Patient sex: M
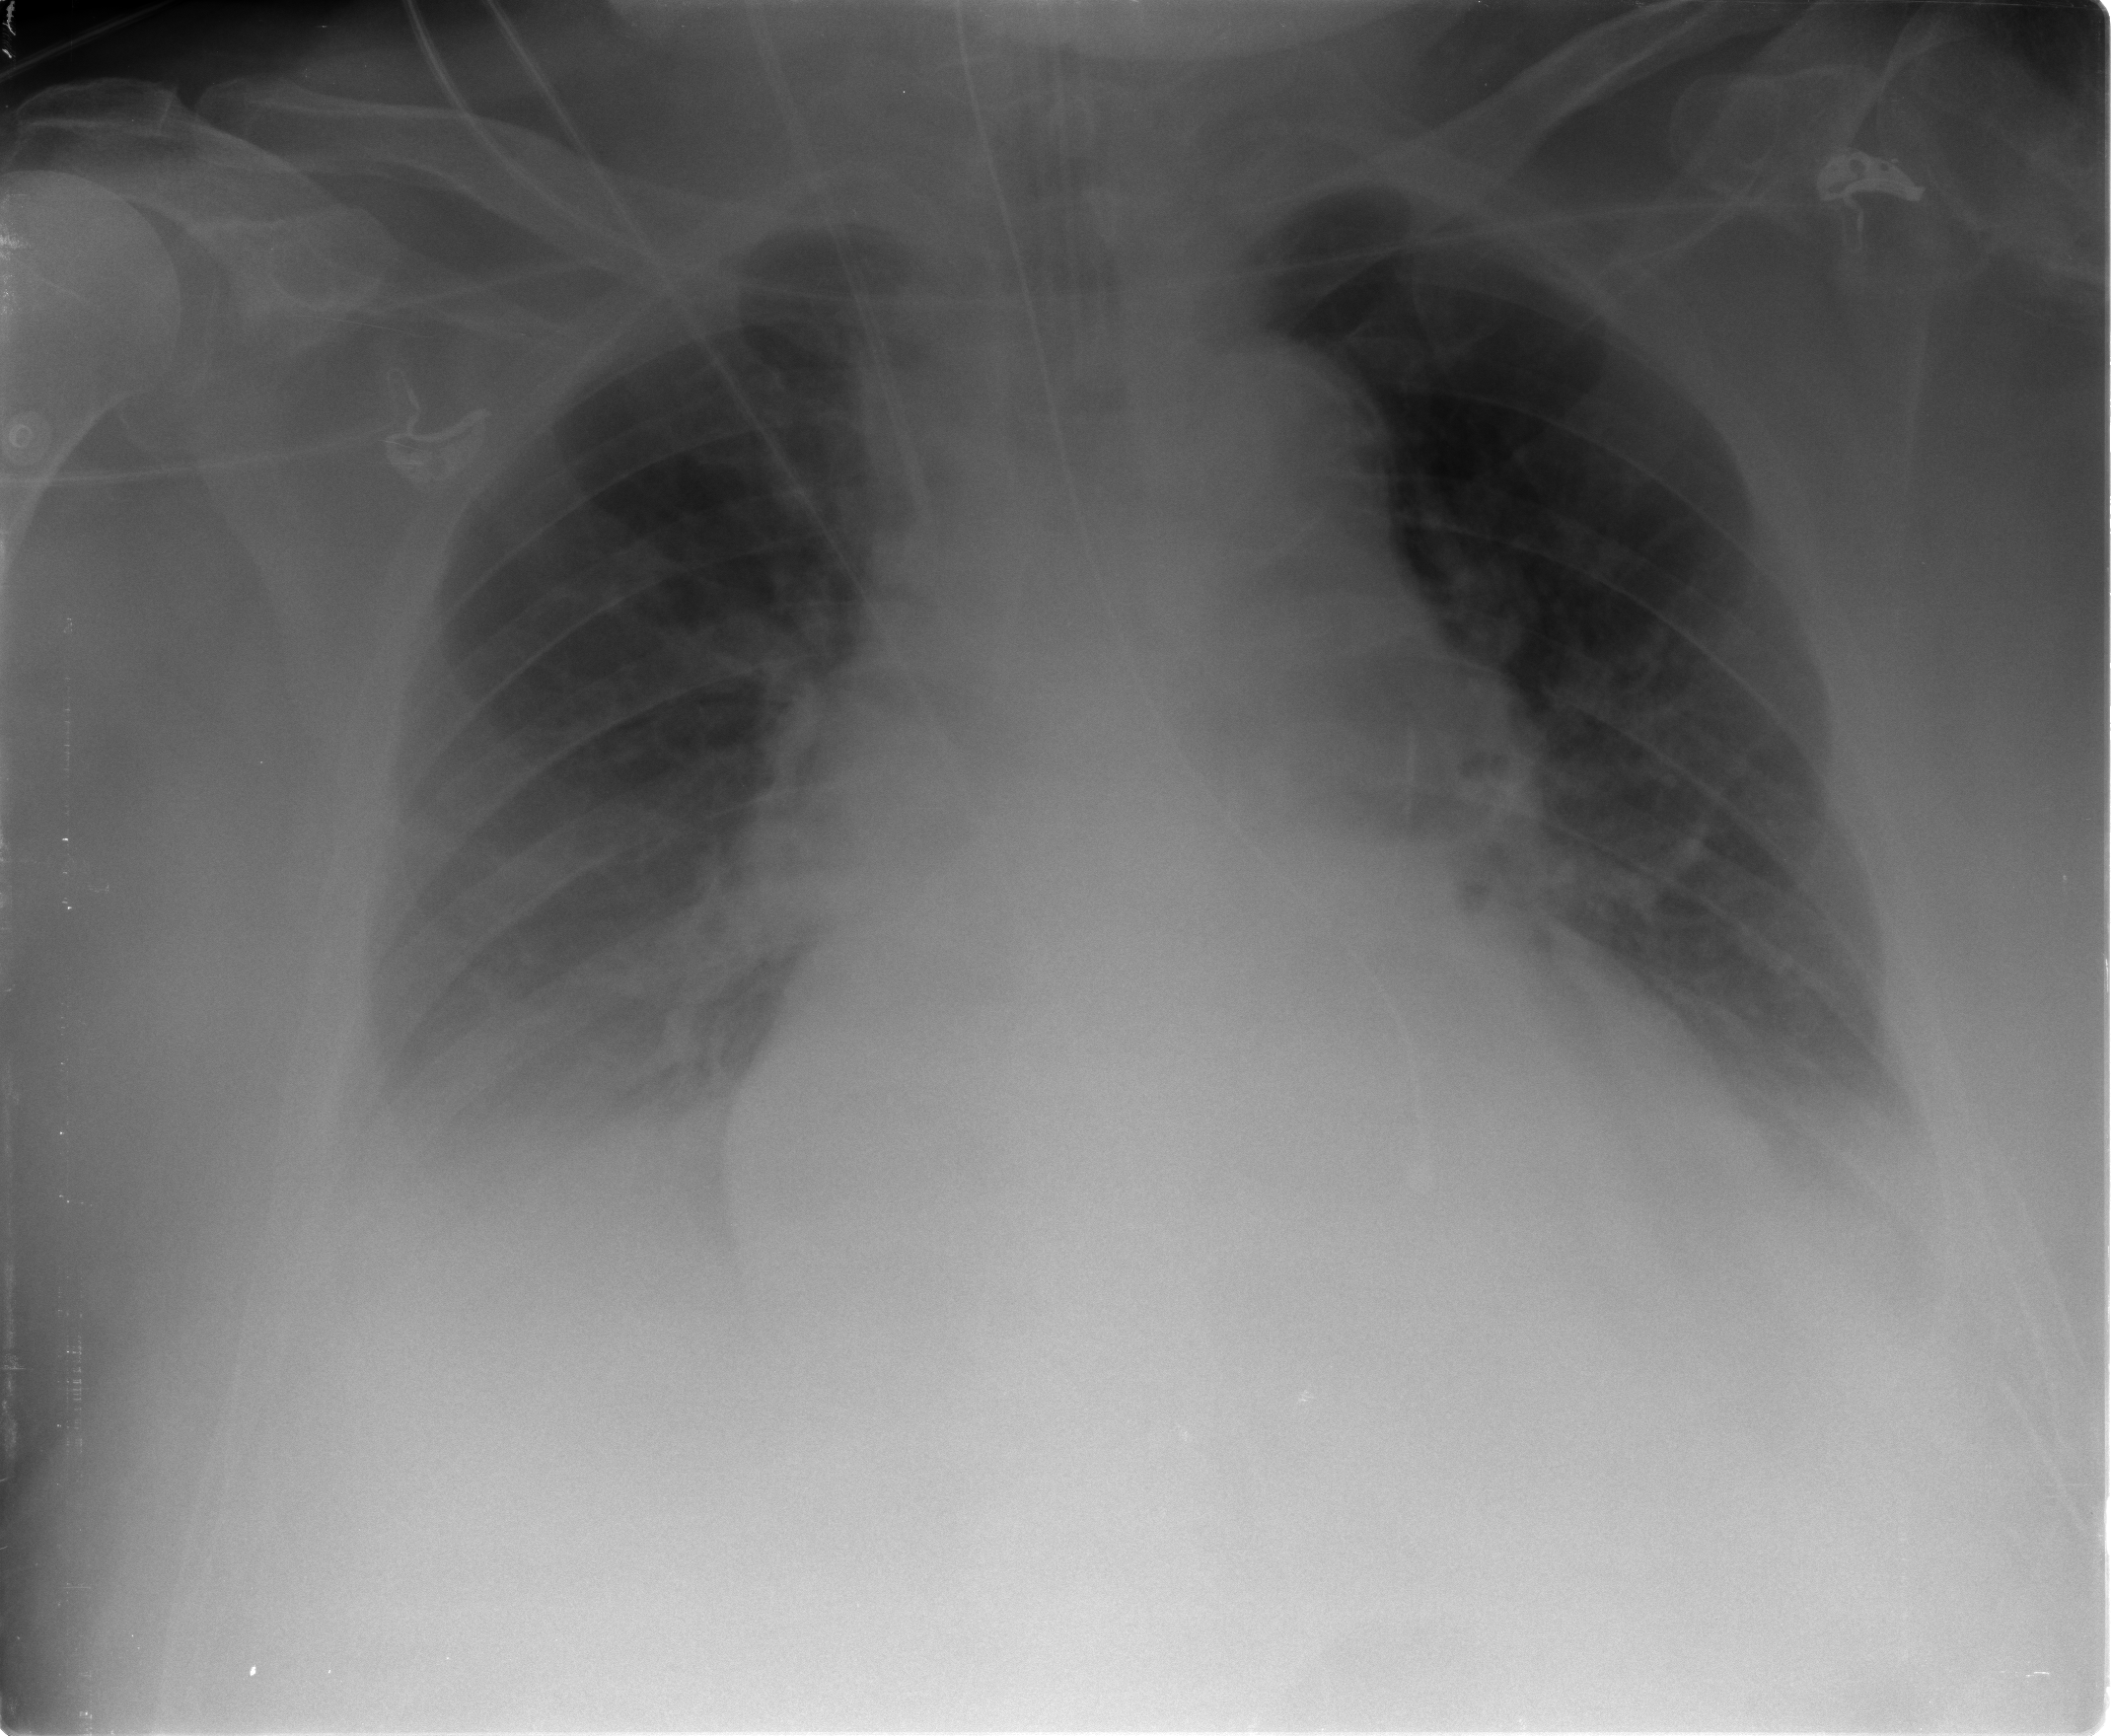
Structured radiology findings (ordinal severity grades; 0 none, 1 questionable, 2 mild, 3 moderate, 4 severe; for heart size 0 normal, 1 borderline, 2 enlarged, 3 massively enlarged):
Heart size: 0
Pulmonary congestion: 0
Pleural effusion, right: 2
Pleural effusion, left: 2
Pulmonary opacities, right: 0
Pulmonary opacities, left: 0
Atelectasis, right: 1
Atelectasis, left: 0